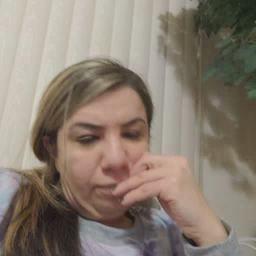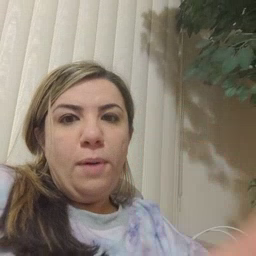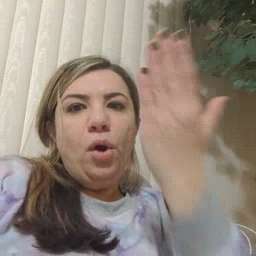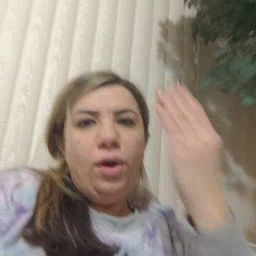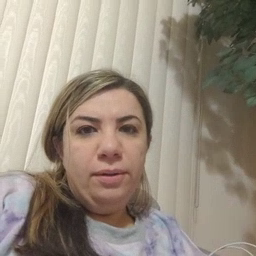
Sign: morning